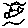
Label: fish